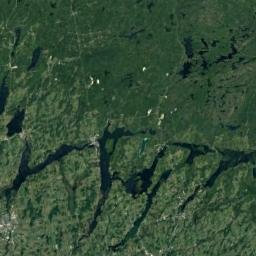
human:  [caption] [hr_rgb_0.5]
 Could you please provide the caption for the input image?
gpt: The surface of the lake in a wetland is covered with a large dense dark green and light green mixed plants .

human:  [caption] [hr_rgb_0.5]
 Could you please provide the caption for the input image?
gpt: Many waters of different sizes are surrounded by wetlands .

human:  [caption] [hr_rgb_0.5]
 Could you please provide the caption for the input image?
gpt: Beside this wetland is a blue ocean .

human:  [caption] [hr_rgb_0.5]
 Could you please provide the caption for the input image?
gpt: The wetland consists of green plants and water .

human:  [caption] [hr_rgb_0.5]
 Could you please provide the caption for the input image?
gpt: There are many green areas and some water areas on the wetland .